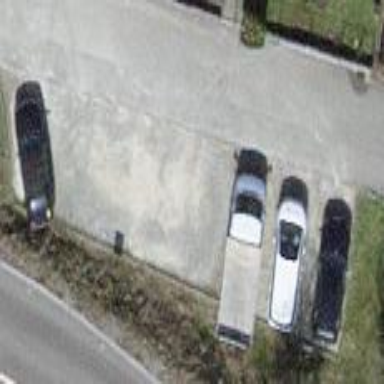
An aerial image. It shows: Parking area with surface.